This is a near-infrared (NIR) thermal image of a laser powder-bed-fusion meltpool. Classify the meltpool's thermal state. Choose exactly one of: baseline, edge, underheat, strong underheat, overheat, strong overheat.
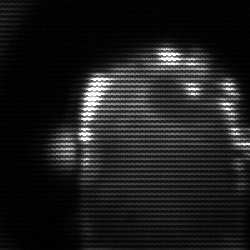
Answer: baseline